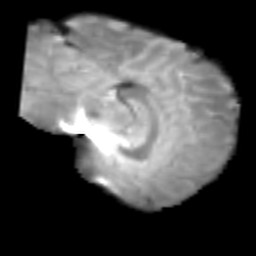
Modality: T2w
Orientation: sagittal
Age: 22
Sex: male
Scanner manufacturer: siemens
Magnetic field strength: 3 T
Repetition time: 2.3 s
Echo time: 0.085 s